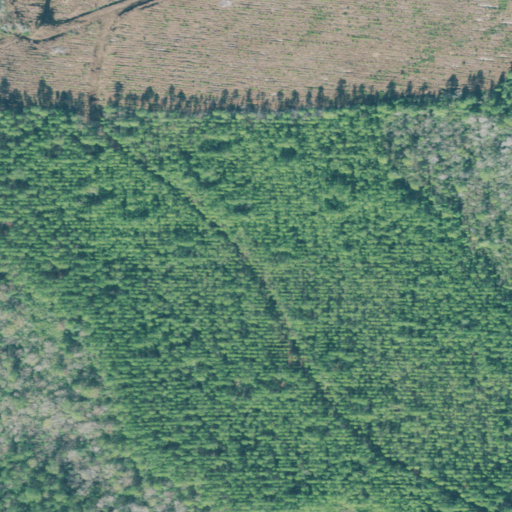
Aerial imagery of island in Georgia named Big Bay Island containing evergreen forest, woody wetlands, shrub, and grassland